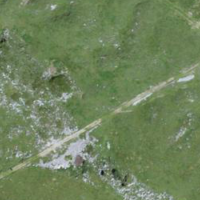
EUNIS habitat code: 26
Species observed at this site:
Arnica montana